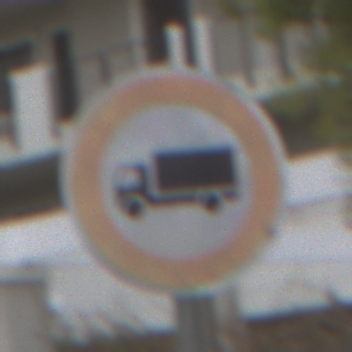
Verkehrszeichen: VerbotFuerKraftfahrzeugeUeberDreiKommaFuenfTonnen
Umgebung: Outdoor, Urban
Tageszeit: Midday
Wetter: Overcast
Licht: Natural
Jahreszeit: NotSpecified
Kontrast: LowContrast